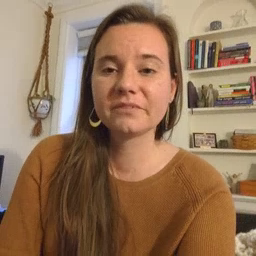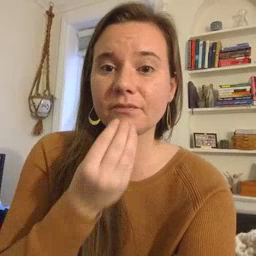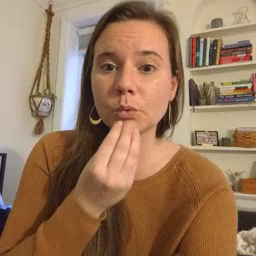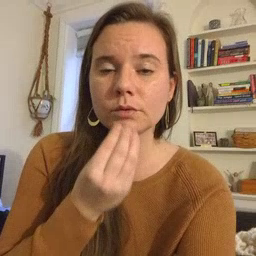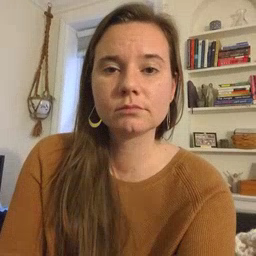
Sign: food